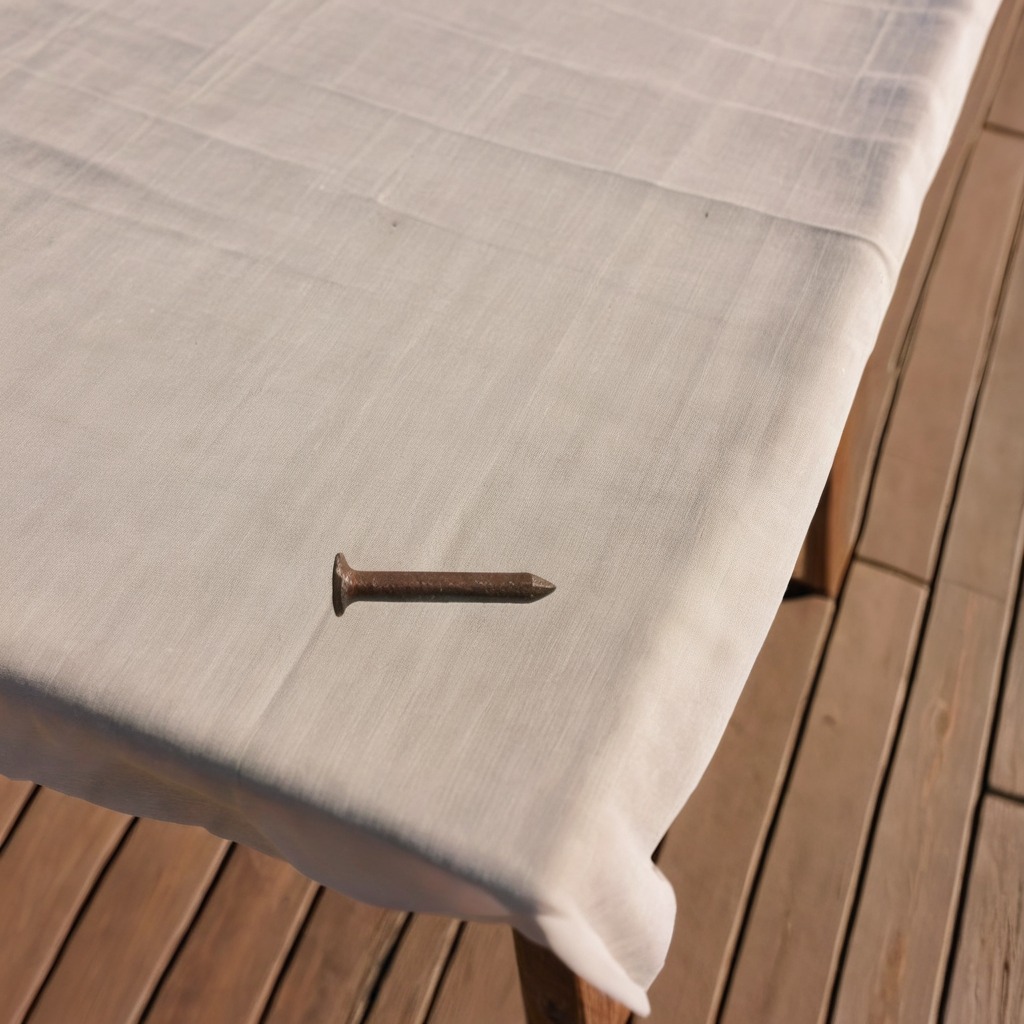
An iron nail is lying on a wooden table in an outdoor workshop.